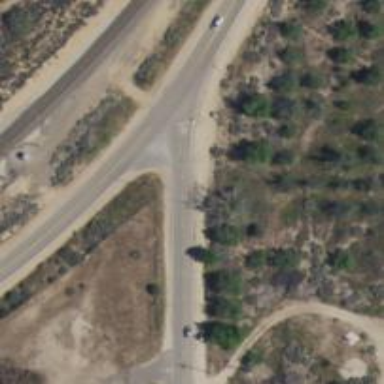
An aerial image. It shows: Unclassified road.